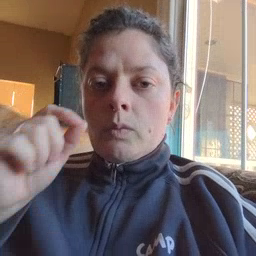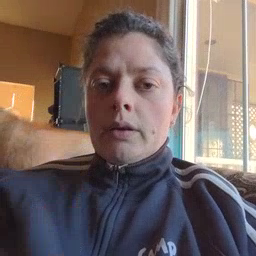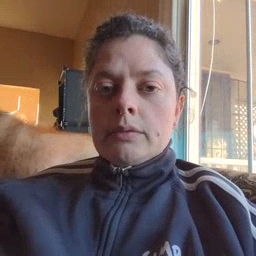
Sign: wake